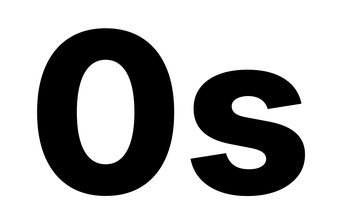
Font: Inter_ExtraBold